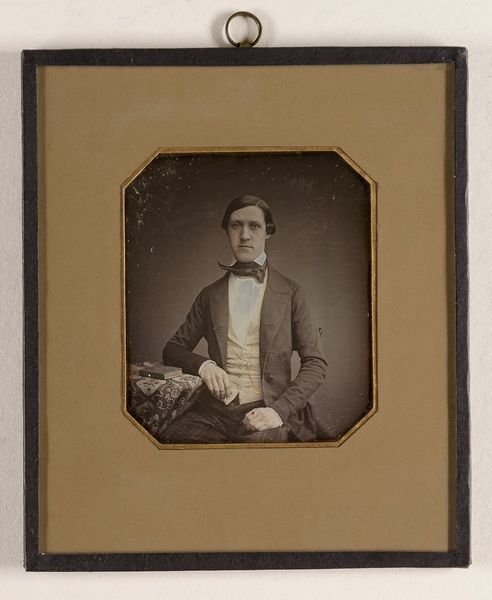
Titel: Unbekannter junger Mann
Künstler: L. E. Ulrich
Standort: Hamburg
Institution: Museum für Kunst und Gewerbe Hamburg
Schlagwörter: mann, gesten, portrait, figur, foto, fotografie, photographie, photo, lichtbild, daguerreotypie, bildwerke, angewandte und bildende kunst, hessische systematik, porträt, armhaltungen, porträtfotografie, porträtphotographie, hüftbild